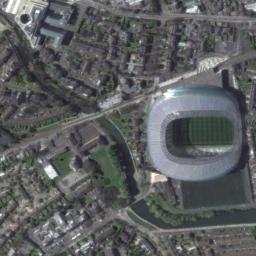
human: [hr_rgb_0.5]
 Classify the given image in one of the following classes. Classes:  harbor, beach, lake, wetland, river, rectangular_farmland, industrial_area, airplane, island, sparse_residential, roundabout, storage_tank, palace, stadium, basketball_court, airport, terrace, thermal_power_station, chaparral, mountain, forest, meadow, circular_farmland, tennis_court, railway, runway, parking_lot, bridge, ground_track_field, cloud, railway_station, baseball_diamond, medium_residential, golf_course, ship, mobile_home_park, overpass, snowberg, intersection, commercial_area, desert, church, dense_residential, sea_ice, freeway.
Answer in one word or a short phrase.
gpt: stadium